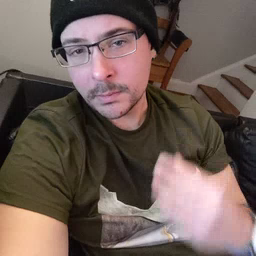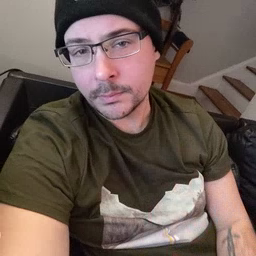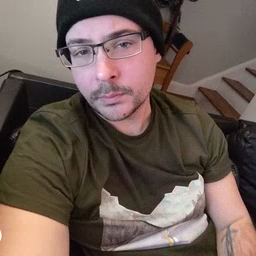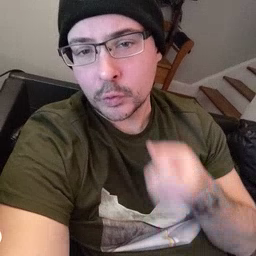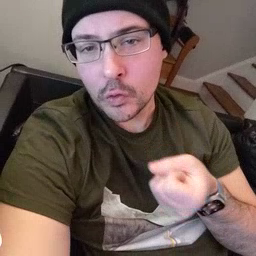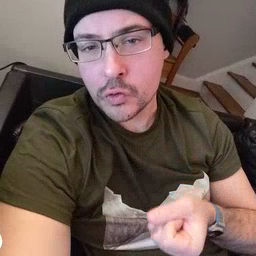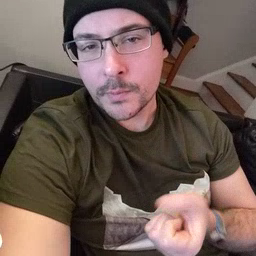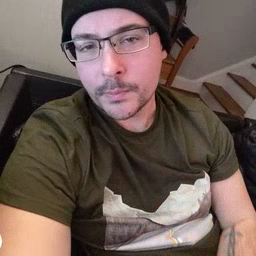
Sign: drawer